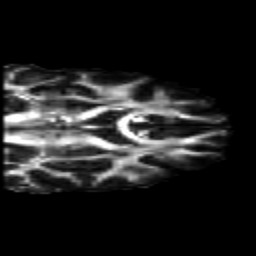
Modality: FA
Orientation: coronal
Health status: healthy
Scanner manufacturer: siemens
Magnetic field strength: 3 T
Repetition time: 10 s
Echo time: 0.092 s